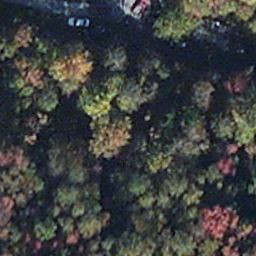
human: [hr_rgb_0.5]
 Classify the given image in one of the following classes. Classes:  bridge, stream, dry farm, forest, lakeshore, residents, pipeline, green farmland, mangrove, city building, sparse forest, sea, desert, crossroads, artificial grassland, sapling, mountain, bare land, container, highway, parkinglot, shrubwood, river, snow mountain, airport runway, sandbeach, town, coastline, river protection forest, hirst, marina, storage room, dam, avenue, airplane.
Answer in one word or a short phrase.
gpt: mangrove